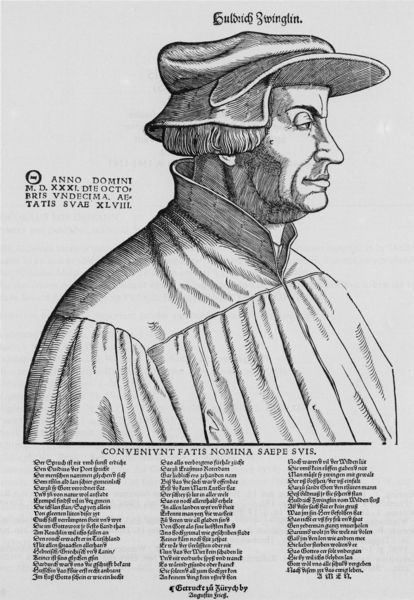
Titel: Bildnis des Huldrich Zwingli
Künstler: Augustin Mellis
Institution: (Seriendruck)
Schlagwörter: mann, schatten, umhang, weiß, frisur, grau, haar, hut, licht, mund, nase, ohr, profil, schwarz, skizze, stirn, zeichnung, blick, haube, hemd, kappe, mütze, augen, böse, falten, gesicht, kragen, bildnis, hals, herr, portrait, porträt, auge, geistlicher, gewand, haare, kutte, mantel, blatt, augenbrauen, kinn, lippen, holzschnitt, schrift, wangen, papier, grafik, graphik, schattierung, spalten, falte, ernst, inschrift, brauen, wange, augenbraue, lider, ohrläppchen, name, hitler, penis, tusche, buch, kloster, kontur, druck, druckgrafik, schraffur, schraffuren, radierung, stich, portait, seite, schwarzweiß, text, buchstaben, worte, stehkragen, gravur, braue, jahr, untertitel, talar, barett, halbprofil, kehle, toga, mönch, luther, heiliger, gelehrter, zeilen, gesichtszüge, schildmütze, kupferstich, beschreibung, wort, sigel, zeile, latein, lateinisch, zürich, züge, neuzeit, reformation, abt, spalte, kragn, domini, beswchreibung, verbreitung, reformator, theologe, anno, bildnuis, zwingli, inschrfit, spitznase, protestant, ulrich, einblatt, augenbrau, huldrych zwingli, 1531, grafik#, hulderich, zwinglin, zwienglin, flublatt, greaphik, 11. oktober